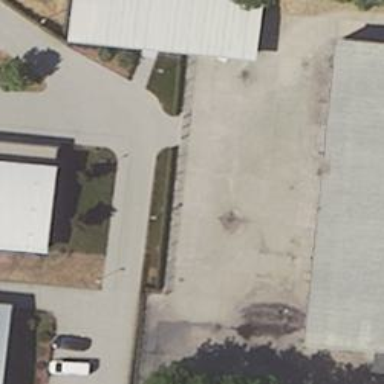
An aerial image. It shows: Concrete driveway.